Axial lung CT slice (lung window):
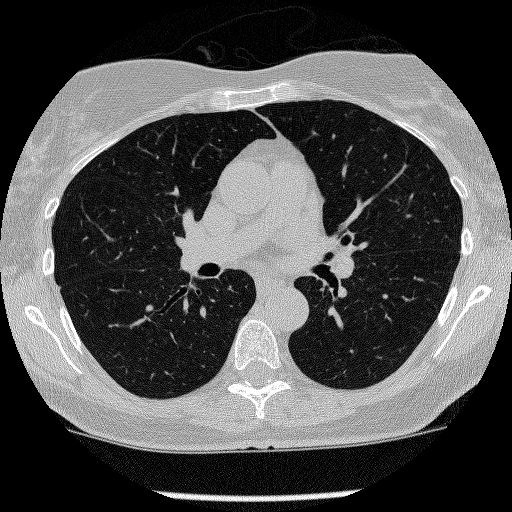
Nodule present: no